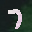
Label: 7